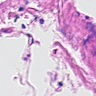
Metastatic tissue present: no